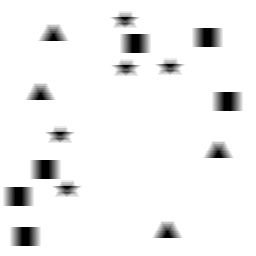
Squares: 6
Triangles: 4
Stars: 5
Total shapes: 15